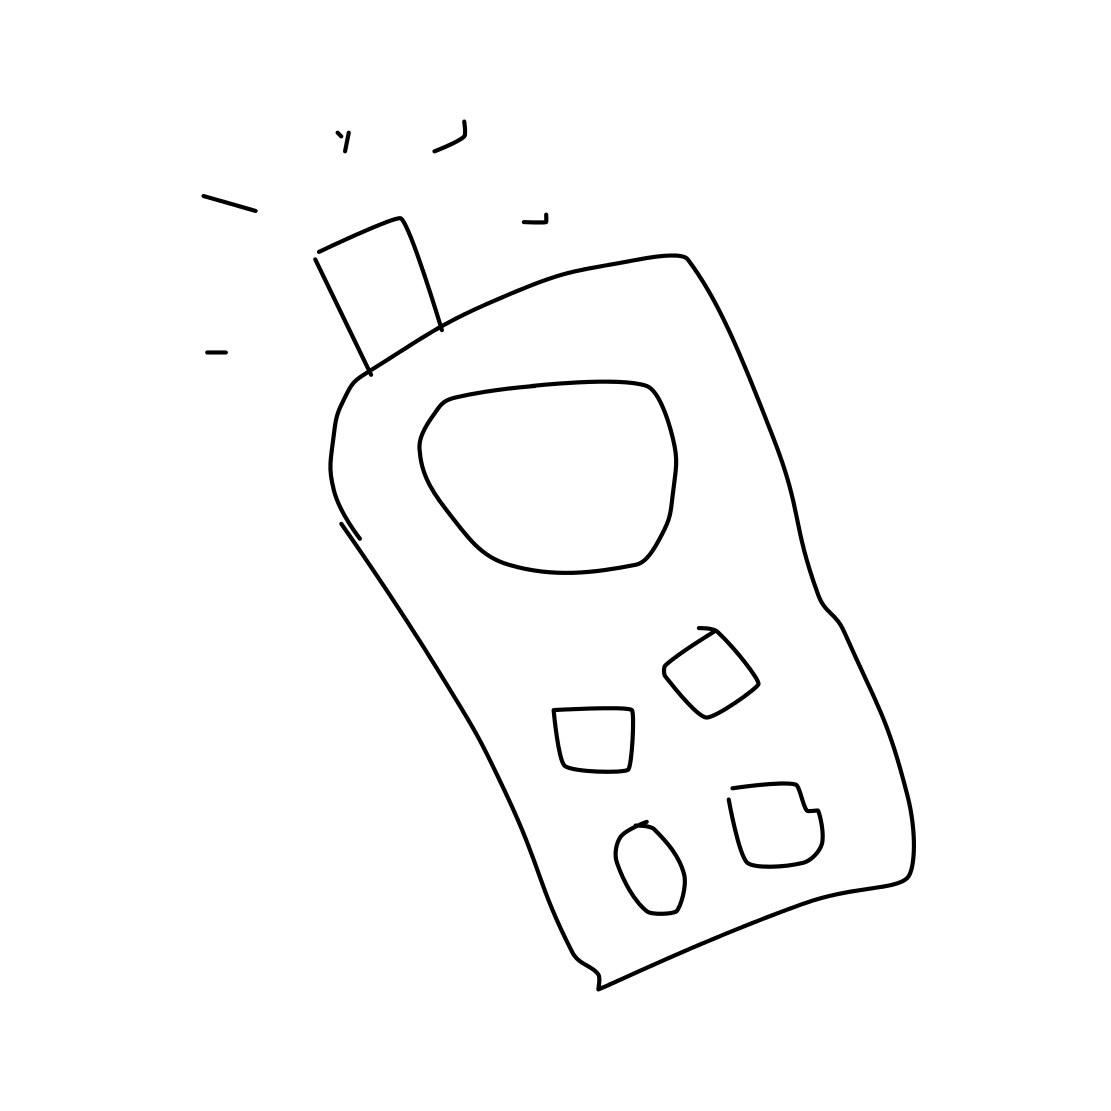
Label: walkie talkie